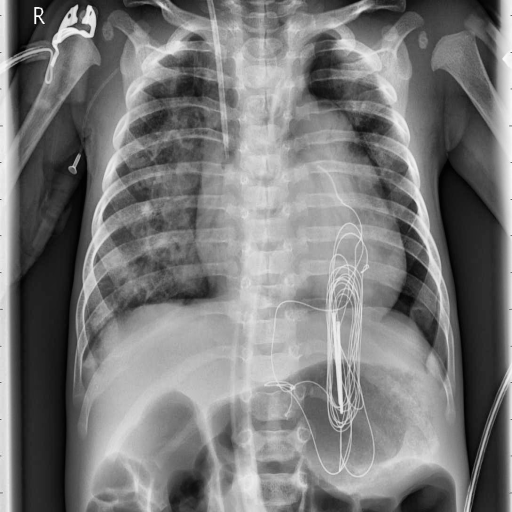
Finding: PNEUMONIA